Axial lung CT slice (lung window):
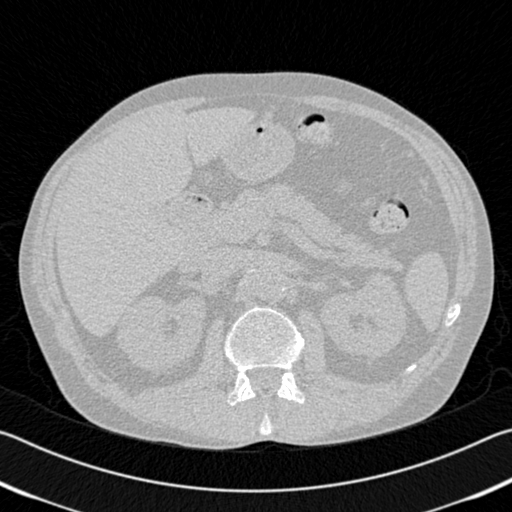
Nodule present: no